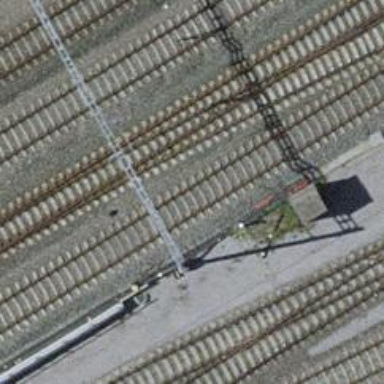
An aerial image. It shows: Single railway track with electrified contact line.